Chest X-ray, AP view. Patient: 19 years old, sex M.
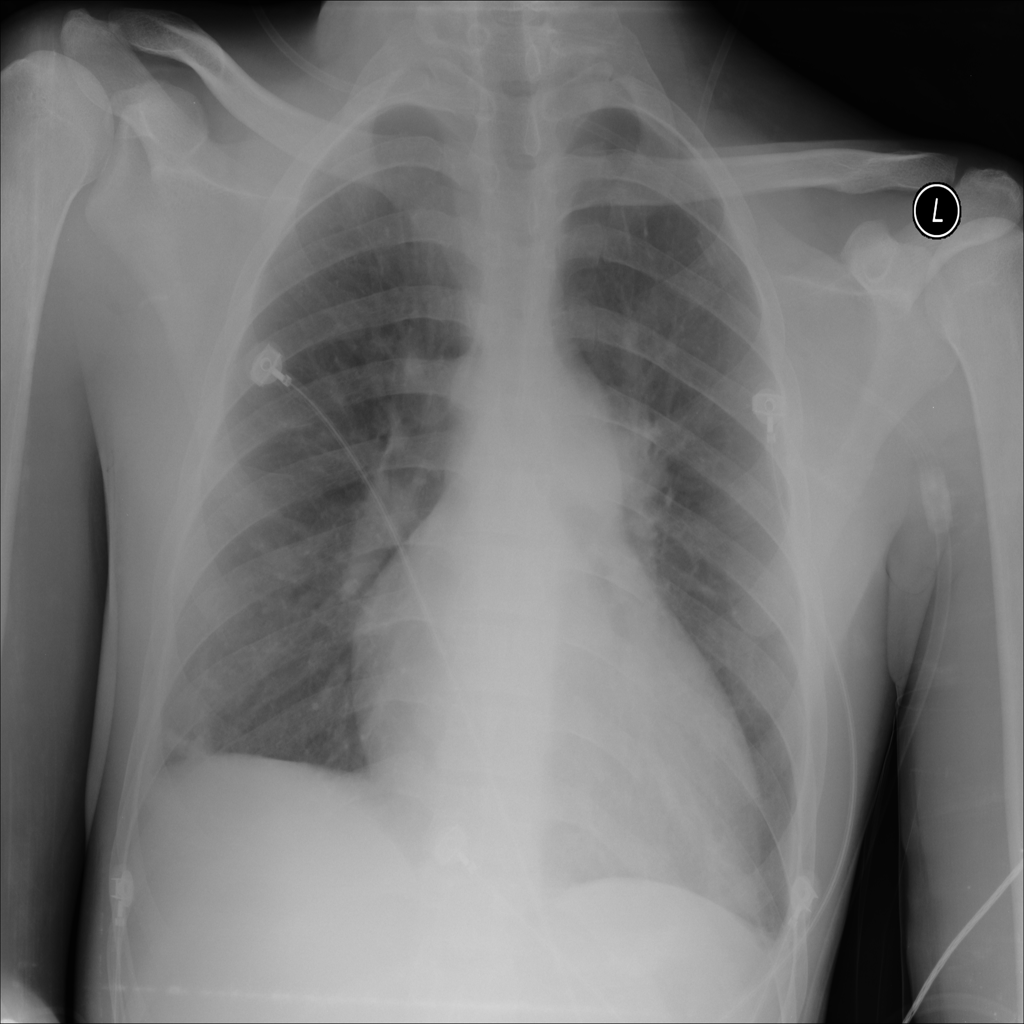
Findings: Atelectasis, Effusion